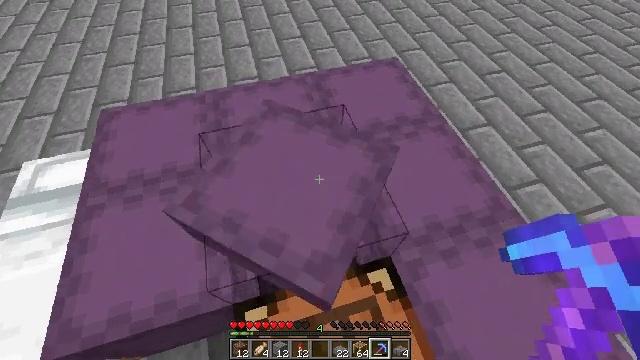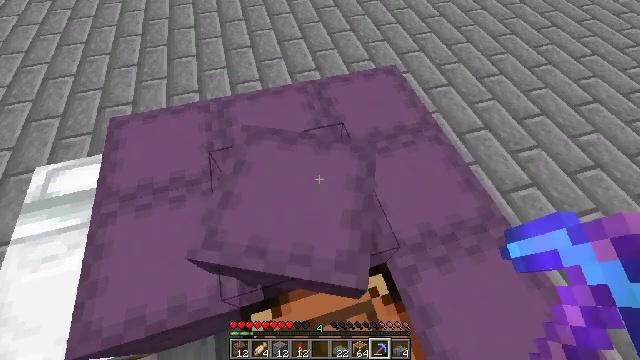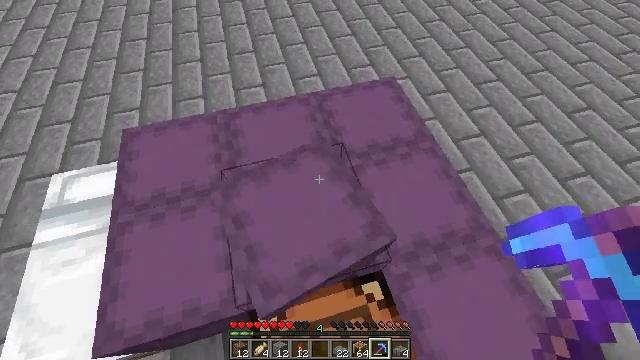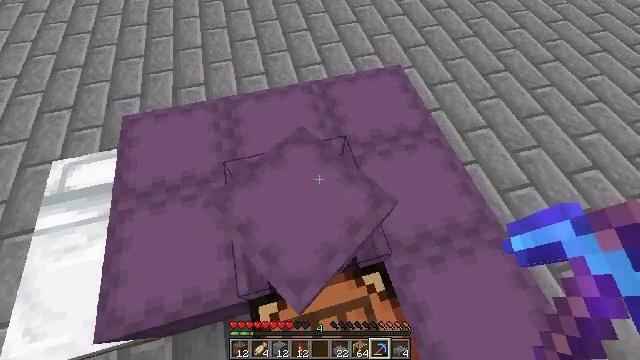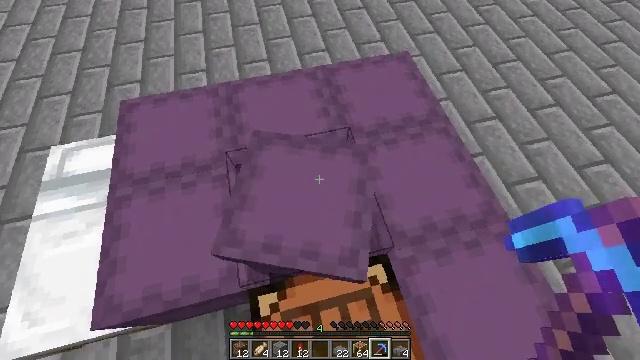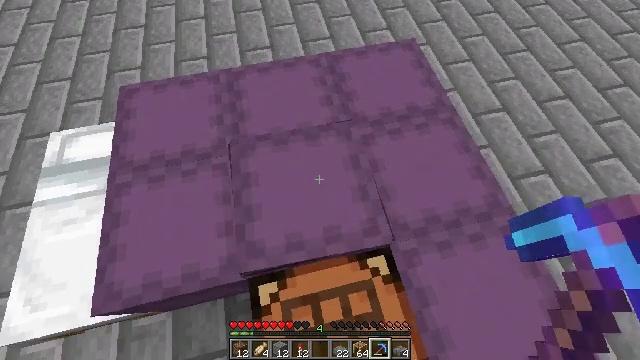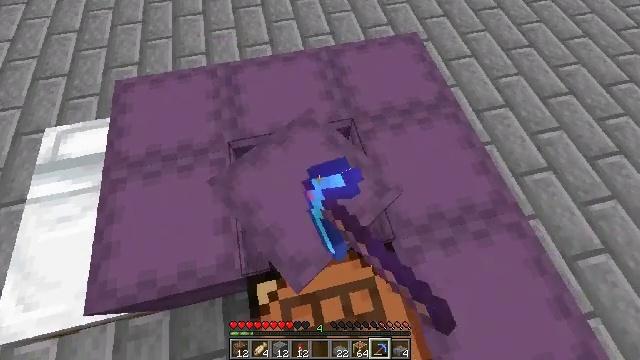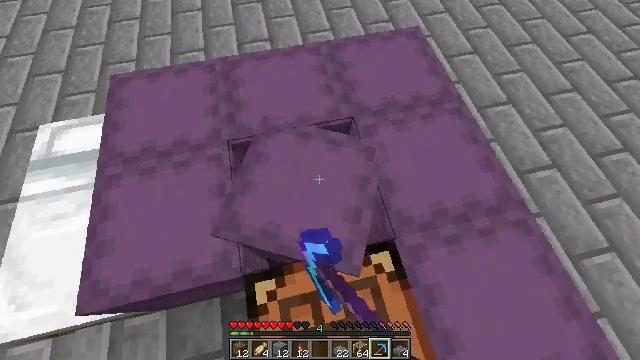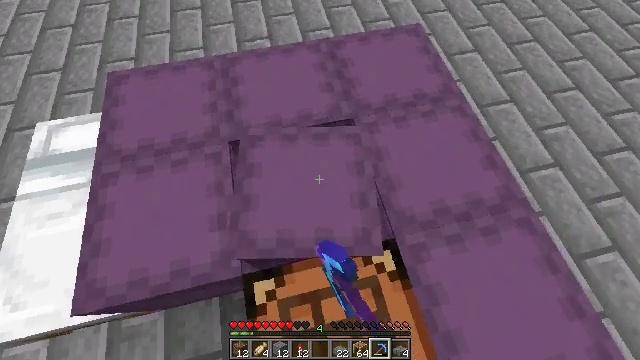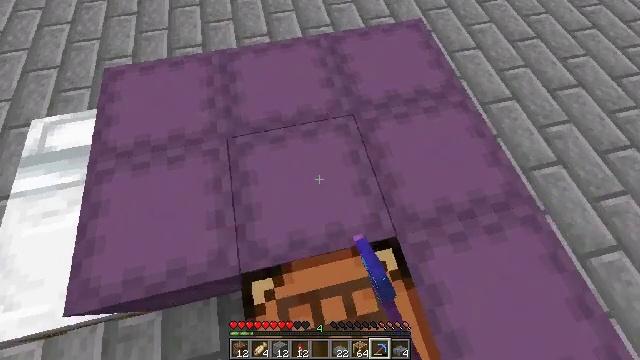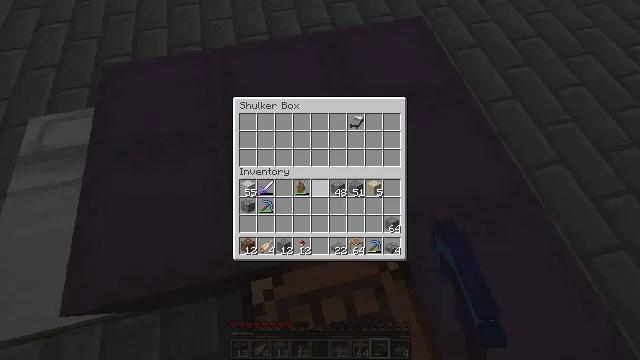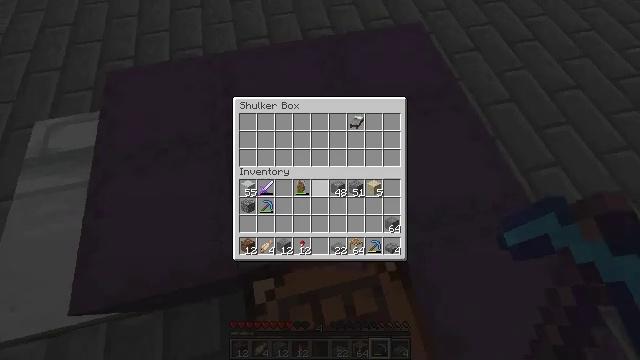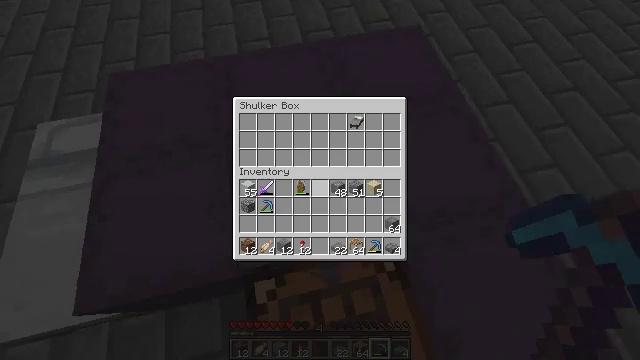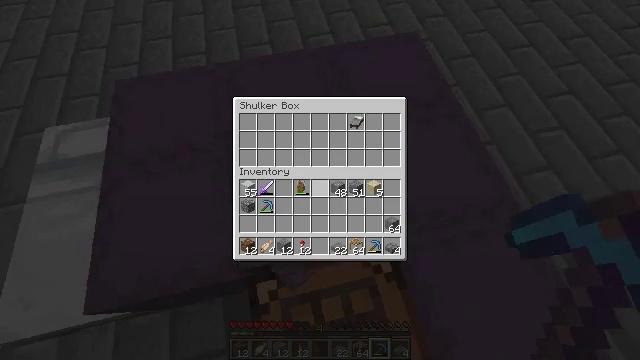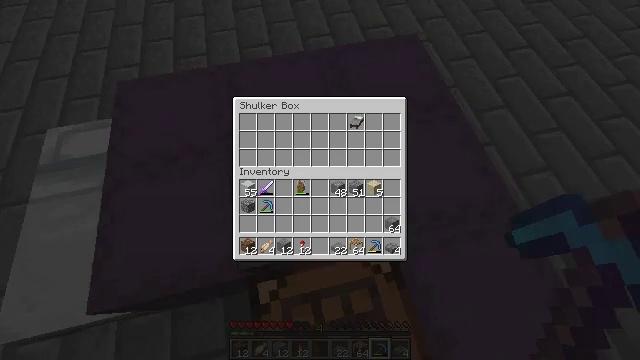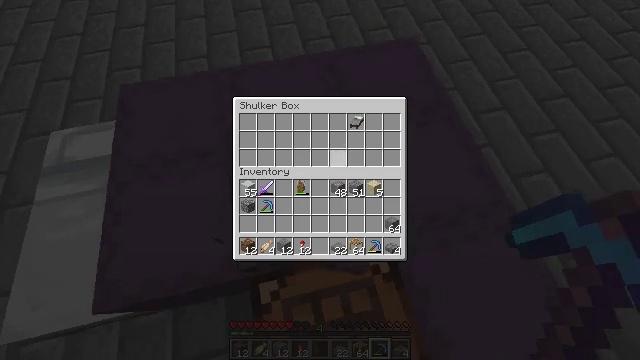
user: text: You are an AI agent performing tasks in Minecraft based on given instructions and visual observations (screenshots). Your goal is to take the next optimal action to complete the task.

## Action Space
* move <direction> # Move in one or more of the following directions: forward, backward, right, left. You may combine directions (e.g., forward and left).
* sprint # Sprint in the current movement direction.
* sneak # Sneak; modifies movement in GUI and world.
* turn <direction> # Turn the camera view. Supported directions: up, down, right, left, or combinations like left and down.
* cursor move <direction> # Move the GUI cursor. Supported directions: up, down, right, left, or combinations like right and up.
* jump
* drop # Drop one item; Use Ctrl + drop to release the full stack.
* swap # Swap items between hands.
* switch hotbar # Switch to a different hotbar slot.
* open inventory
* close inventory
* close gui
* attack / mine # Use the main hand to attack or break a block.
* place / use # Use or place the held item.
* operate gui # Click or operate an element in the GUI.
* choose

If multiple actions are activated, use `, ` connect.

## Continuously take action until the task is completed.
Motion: motion action
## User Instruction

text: Mine the shulker box.
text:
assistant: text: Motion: turn down
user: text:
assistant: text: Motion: turn down
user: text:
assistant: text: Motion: turn down
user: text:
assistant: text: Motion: turn left and down
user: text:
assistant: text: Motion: turn down, use / place
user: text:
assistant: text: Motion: use / place
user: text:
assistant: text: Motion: use / place
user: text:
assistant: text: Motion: no_op
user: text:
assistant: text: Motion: no_op
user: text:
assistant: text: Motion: open gui
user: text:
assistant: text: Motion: no_op
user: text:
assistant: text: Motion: no_op
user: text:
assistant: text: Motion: sneak
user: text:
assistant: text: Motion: sneak, cursor move up
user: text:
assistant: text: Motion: sneak, cursor move right and up
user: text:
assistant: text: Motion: sneak, cursor move right and up
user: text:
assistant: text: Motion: sneak, cursor move right and up
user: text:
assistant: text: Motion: sneak, cursor move up
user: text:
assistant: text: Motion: sneak
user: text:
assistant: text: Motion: sneak
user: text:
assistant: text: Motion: sneak
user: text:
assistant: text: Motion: sneak, cursor move down
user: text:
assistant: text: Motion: sneak
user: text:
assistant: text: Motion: sneak
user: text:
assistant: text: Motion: sneak, choose
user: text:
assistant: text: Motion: sneak, choose
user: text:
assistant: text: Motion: sneak, choose
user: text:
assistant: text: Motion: sneak
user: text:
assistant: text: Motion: sneak
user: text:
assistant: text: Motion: no_op